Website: apple
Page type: payment
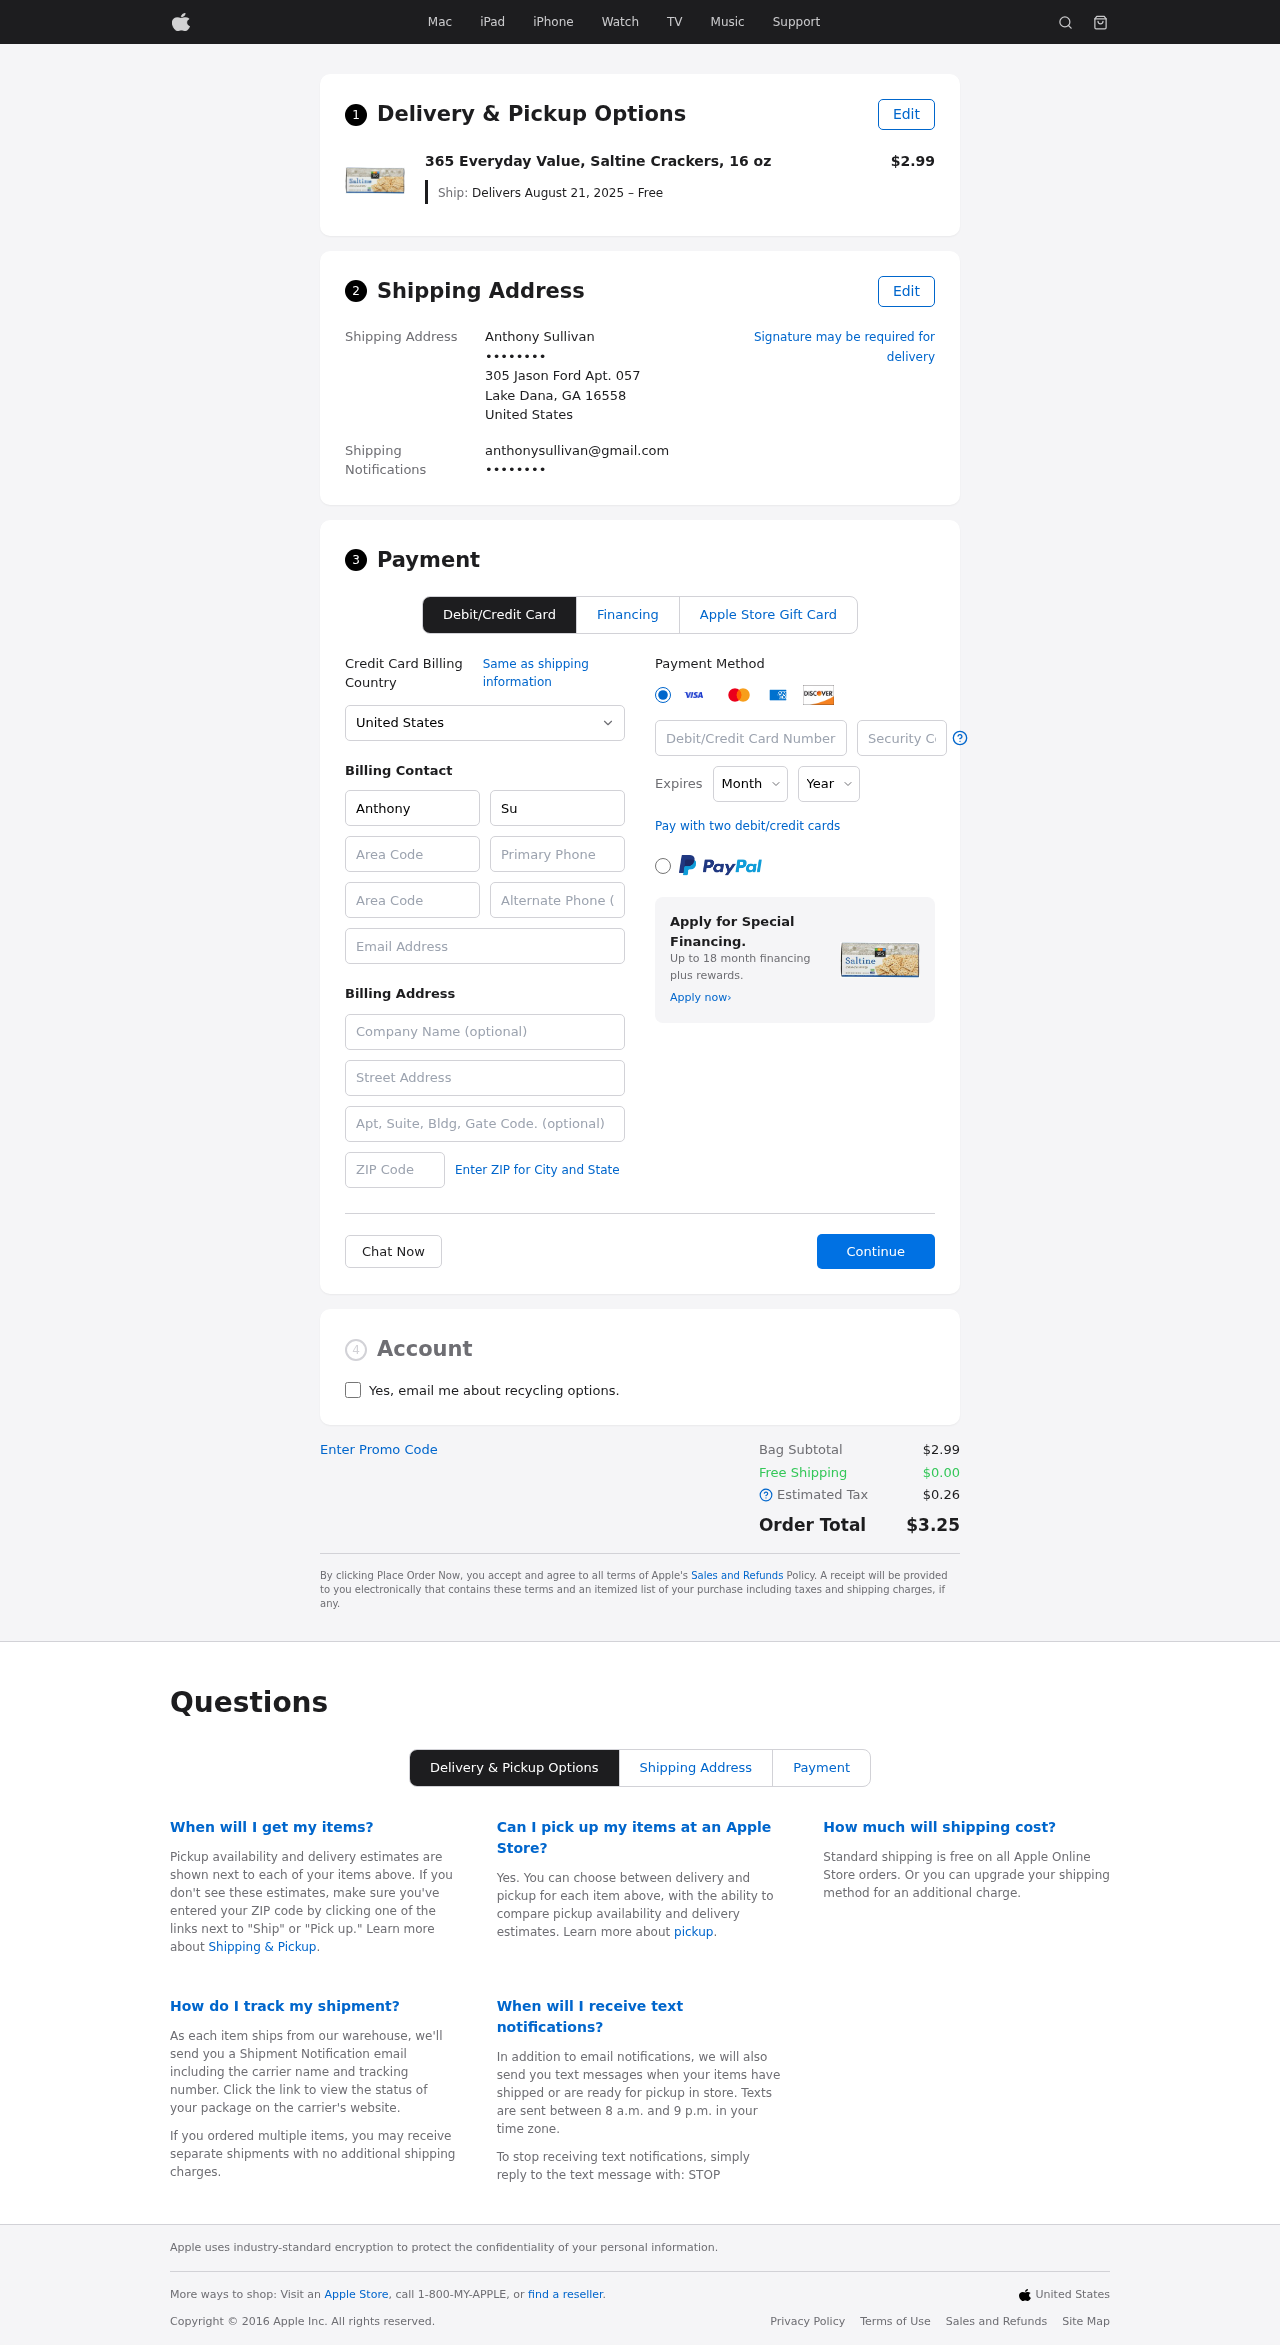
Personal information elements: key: PII_CARD_CVV
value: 906
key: PII_CARD_EXPIRY_MONTH
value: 02
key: PII_CARD_EXPIRY_YEAR
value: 29
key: PII_CARD_NUMBER
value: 4638 2354 0939 9007
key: PII_CITY_STATE_ZIP
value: Lake Dana, GA 16558
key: PII_COUNTRY
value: United States
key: PII_EMAIL
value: anthonysullivan@gmail.com
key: PII_EMAIL2
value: anthonysullivan@gmail.com
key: PII_FIRSTNAME
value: Anthony
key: PII_FULLNAME
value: Anthony Sullivan
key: PII_LASTNAME
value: Sullivan
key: PII_PHONE3
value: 7068953851
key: PII_PHONE_AREA
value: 706
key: PII_SECURITY_CODE
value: ID04
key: PII_STREET
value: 305 Jason Ford Apt. 057
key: PII_PHONE
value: ••••••••
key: PII_PHONE2
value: ••••••••
Product elements: key: PRODUCT1_NAME
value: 365 Everyday Value, Saltine Crackers, 16 oz
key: PRODUCT1_PRICE
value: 2.99
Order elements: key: ORDER_DELIVERY_DATE
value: Delivers August 21, 2025 – Free
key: ORDER_SUBTOTAL
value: $2.99
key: ORDER_SHIPPING_COST
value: $0.00
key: ORDER_TAX
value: $0.26
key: ORDER_TOTAL
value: $3.25